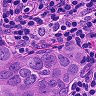
Metastatic tissue present: yes